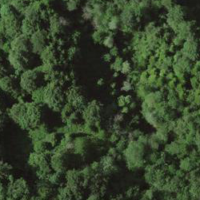
EUNIS habitat code: 41
Species observed at this site:
Sorbus aucuparia